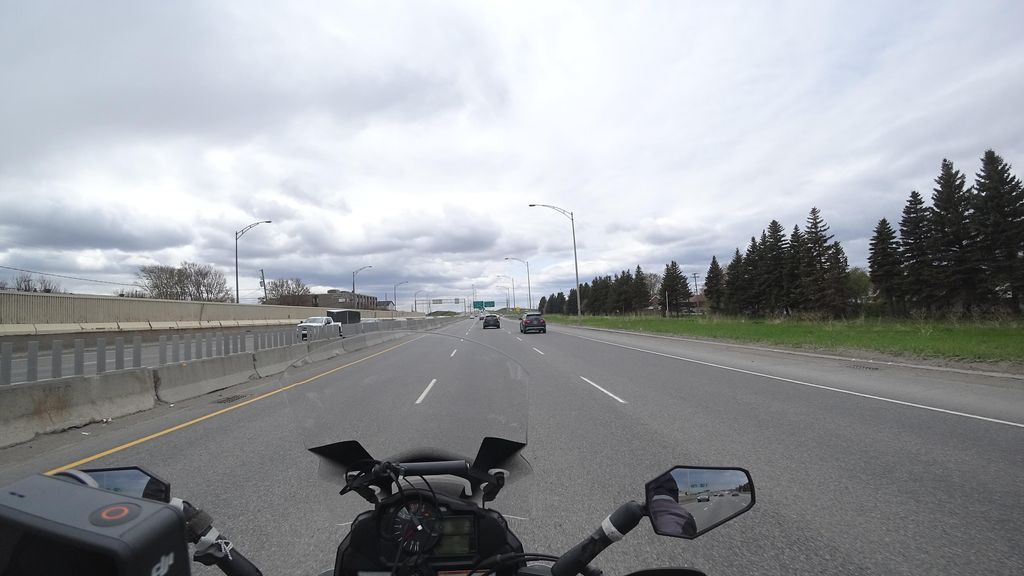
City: quebec_city